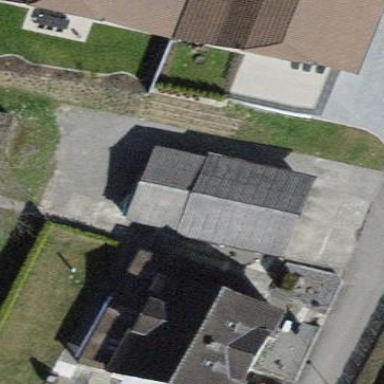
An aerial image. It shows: Building with tile roof.